Question: There is an activity and it has a list (listview). I need to adjust the click handler so that when you click on the first item calls Activity2 showing the first fragment, and if you click on the second element, then bring Activity2 showing the second fragment.

My code Activity1:
'''
public class Class extends Activity {
ArrayAdapter<String> adapter = null;
View emptyView;
public void onCreate(Bundle savedInstanceState) {
super.onCreate(savedInstanceState);
setContentView(R.layout.activity);
getActionBar().hide();
ListView listView = (ListView) findViewById(R.id.ListView);
listView.setEmptyView(
emptyView = getLayoutInflater().inflate(R.layout.empty_view, null));
((ViewGroup)listView.getParent()).addView(emptyView);
fillListView();
listView.setAdapter(adapter);
listView.setTextFilterEnabled(true);
listView.setOnItemClickListener(new AdapterView.OnItemClickListener() {
public void onItemClick(AdapterView<?> parent, View view,
int position, long id) {
// When clicked, show a toast with the TextView text
if (((TextView) view).getText() == "Go1"){
} else
if (((TextView) view).getText() == "Go2"){
/* FragmentManager fragmentManager1 = getFragmentManager();
FragmentTransaction fragmentTransaction1 = fragmentManager1
.beginTransaction();
Intent Fragment1 = new Intent(Class.this, MainActivity.class);
startActivity(Fragment1);
Fr myFragment1 = new Fr();
myFragment1.setRetainInstance(true);
fragmentTransaction1.replace(R.id.container, myFragment1);
fragmentTransaction1.commit();
SearchActivity.this.finish();*/
}
if (((TextView) view).getText() == "Go3"){
}
}
});
EditText editFilter = (EditText) findViewById(R.id.edit_search);
editFilter.addTextChangedListener(new TextWatcher() {
public void afterTextChanged(Editable s) {
}
public void beforeTextChanged(CharSequence s, int start, int count,
int after) {
}
public void onTextChanged(CharSequence s, int start, int before,
int count) {
adapter.getFilter().filter(s.toString());
}
});
}
private void fillListView() {
List<String> catList = new ArrayList<String>();
catList.add("Go1");
catList.add("Go2");
catList.add("Go3");
adapter = new ArrayAdapter<String>(this,
android.R.layout.simple_list_item_1, catList);
}
'''
My code Activity2:
'''
private class DrawerItemClickListener implements ListView.OnItemClickListener {
@Override
public void onItemClick(AdapterView<?> parent, View view, int i, long id) {
selectItem(i);
}
}
private void selectItem(int i) {
String str = toString().trim();
switch(i){
case 1:
FragmentManager fragmentManager = getFragmentManager();
FragmentTransaction fragmentTransaction = fragmentManager
.beginTransaction();
Quadrat myFragment = new Quadrat();
myFragment.setRetainInstance(true);
fragmentTransaction.replace(R.id.container, myFragment);
fragmentTransaction.commit();
break;
case 2:
FragmentManager fragmentManager1 = getFragmentManager();
FragmentTransaction fragmentTransaction1 = fragmentManager1
.beginTransaction();
Qoob myFragment1 = new Qoob();
myFragment1.setRetainInstance(true);
fragmentTransaction1.replace(R.id.container, myFragment1);
fragmentTransaction1.commit();
break;
default:;
}
}
'''
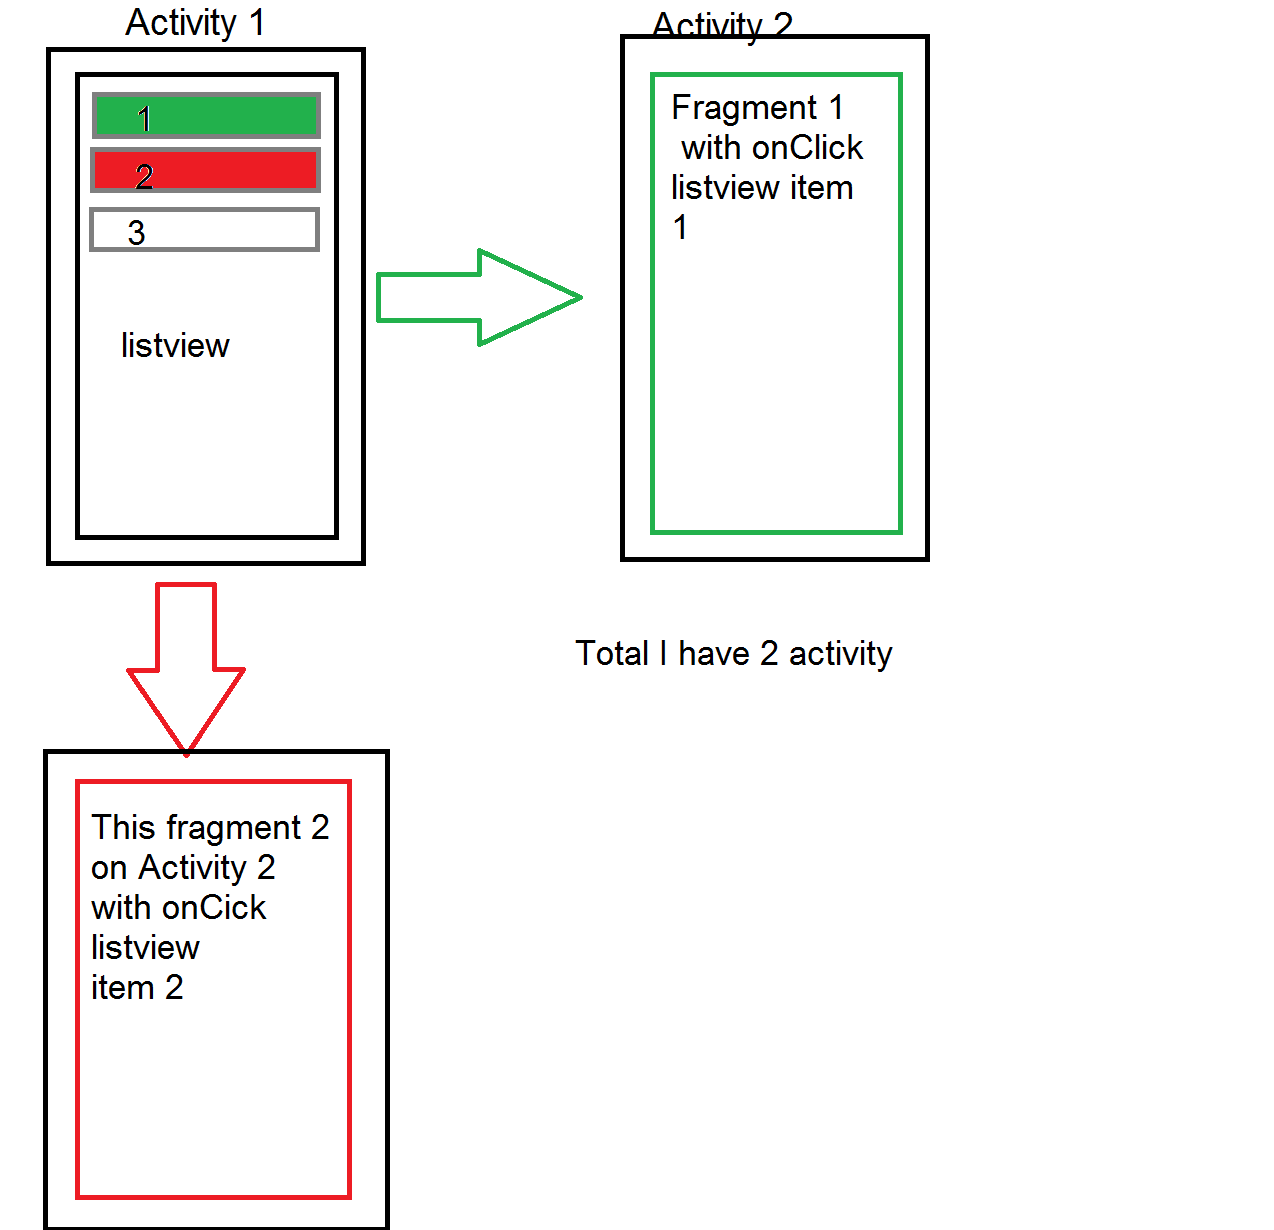
Answer: '''
Intent Fragment1 = new Intent(Class.this, MainActivity.class);
startActivity(Fragment1);
'''
You can indicate that activity which fragment to use at startup. Add a parameter to the intent;
'''
int fragmentnr = position;
Intent intent = new Intent(Class.this, MainActivity.class);
intent.putExtra("fagmentnr", fragmentnr );
startActivity(intent);
'''
Then in onCreate of MainActivity (MainActivity? Not Activity2?) you have to determine fragmentnr first;
These puExtra()'s with a key work the same as using parameters for functions.